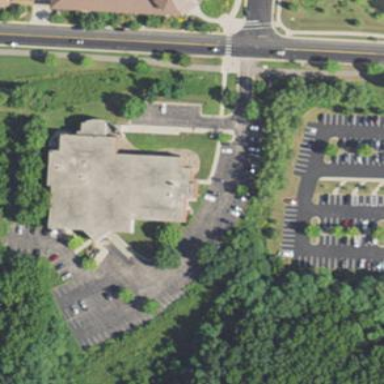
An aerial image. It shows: Commercial building.